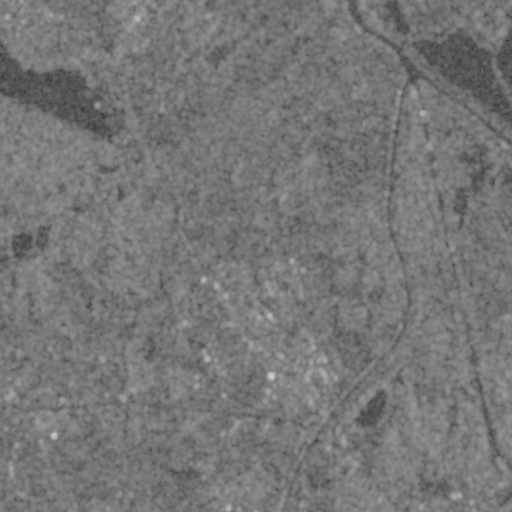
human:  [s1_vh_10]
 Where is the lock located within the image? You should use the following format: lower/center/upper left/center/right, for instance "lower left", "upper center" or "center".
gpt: The lock is located in the upper right of the image.
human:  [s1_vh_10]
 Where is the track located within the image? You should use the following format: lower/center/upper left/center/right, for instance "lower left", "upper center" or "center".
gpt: There is no track in the image.

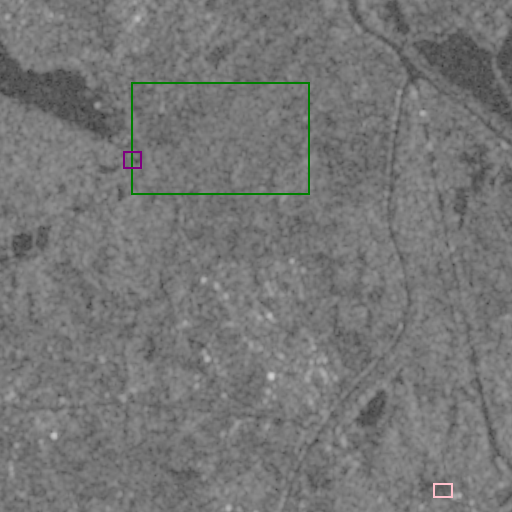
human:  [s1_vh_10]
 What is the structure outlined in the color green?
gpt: The structure outlined in green is a crop field.
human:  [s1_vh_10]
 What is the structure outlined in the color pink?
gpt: The structure outlined in pink is a park.
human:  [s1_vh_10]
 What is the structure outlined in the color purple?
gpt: The structure outlined in purple is a parking lot.
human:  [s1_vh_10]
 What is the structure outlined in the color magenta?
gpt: There is no magenta outline.